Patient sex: M
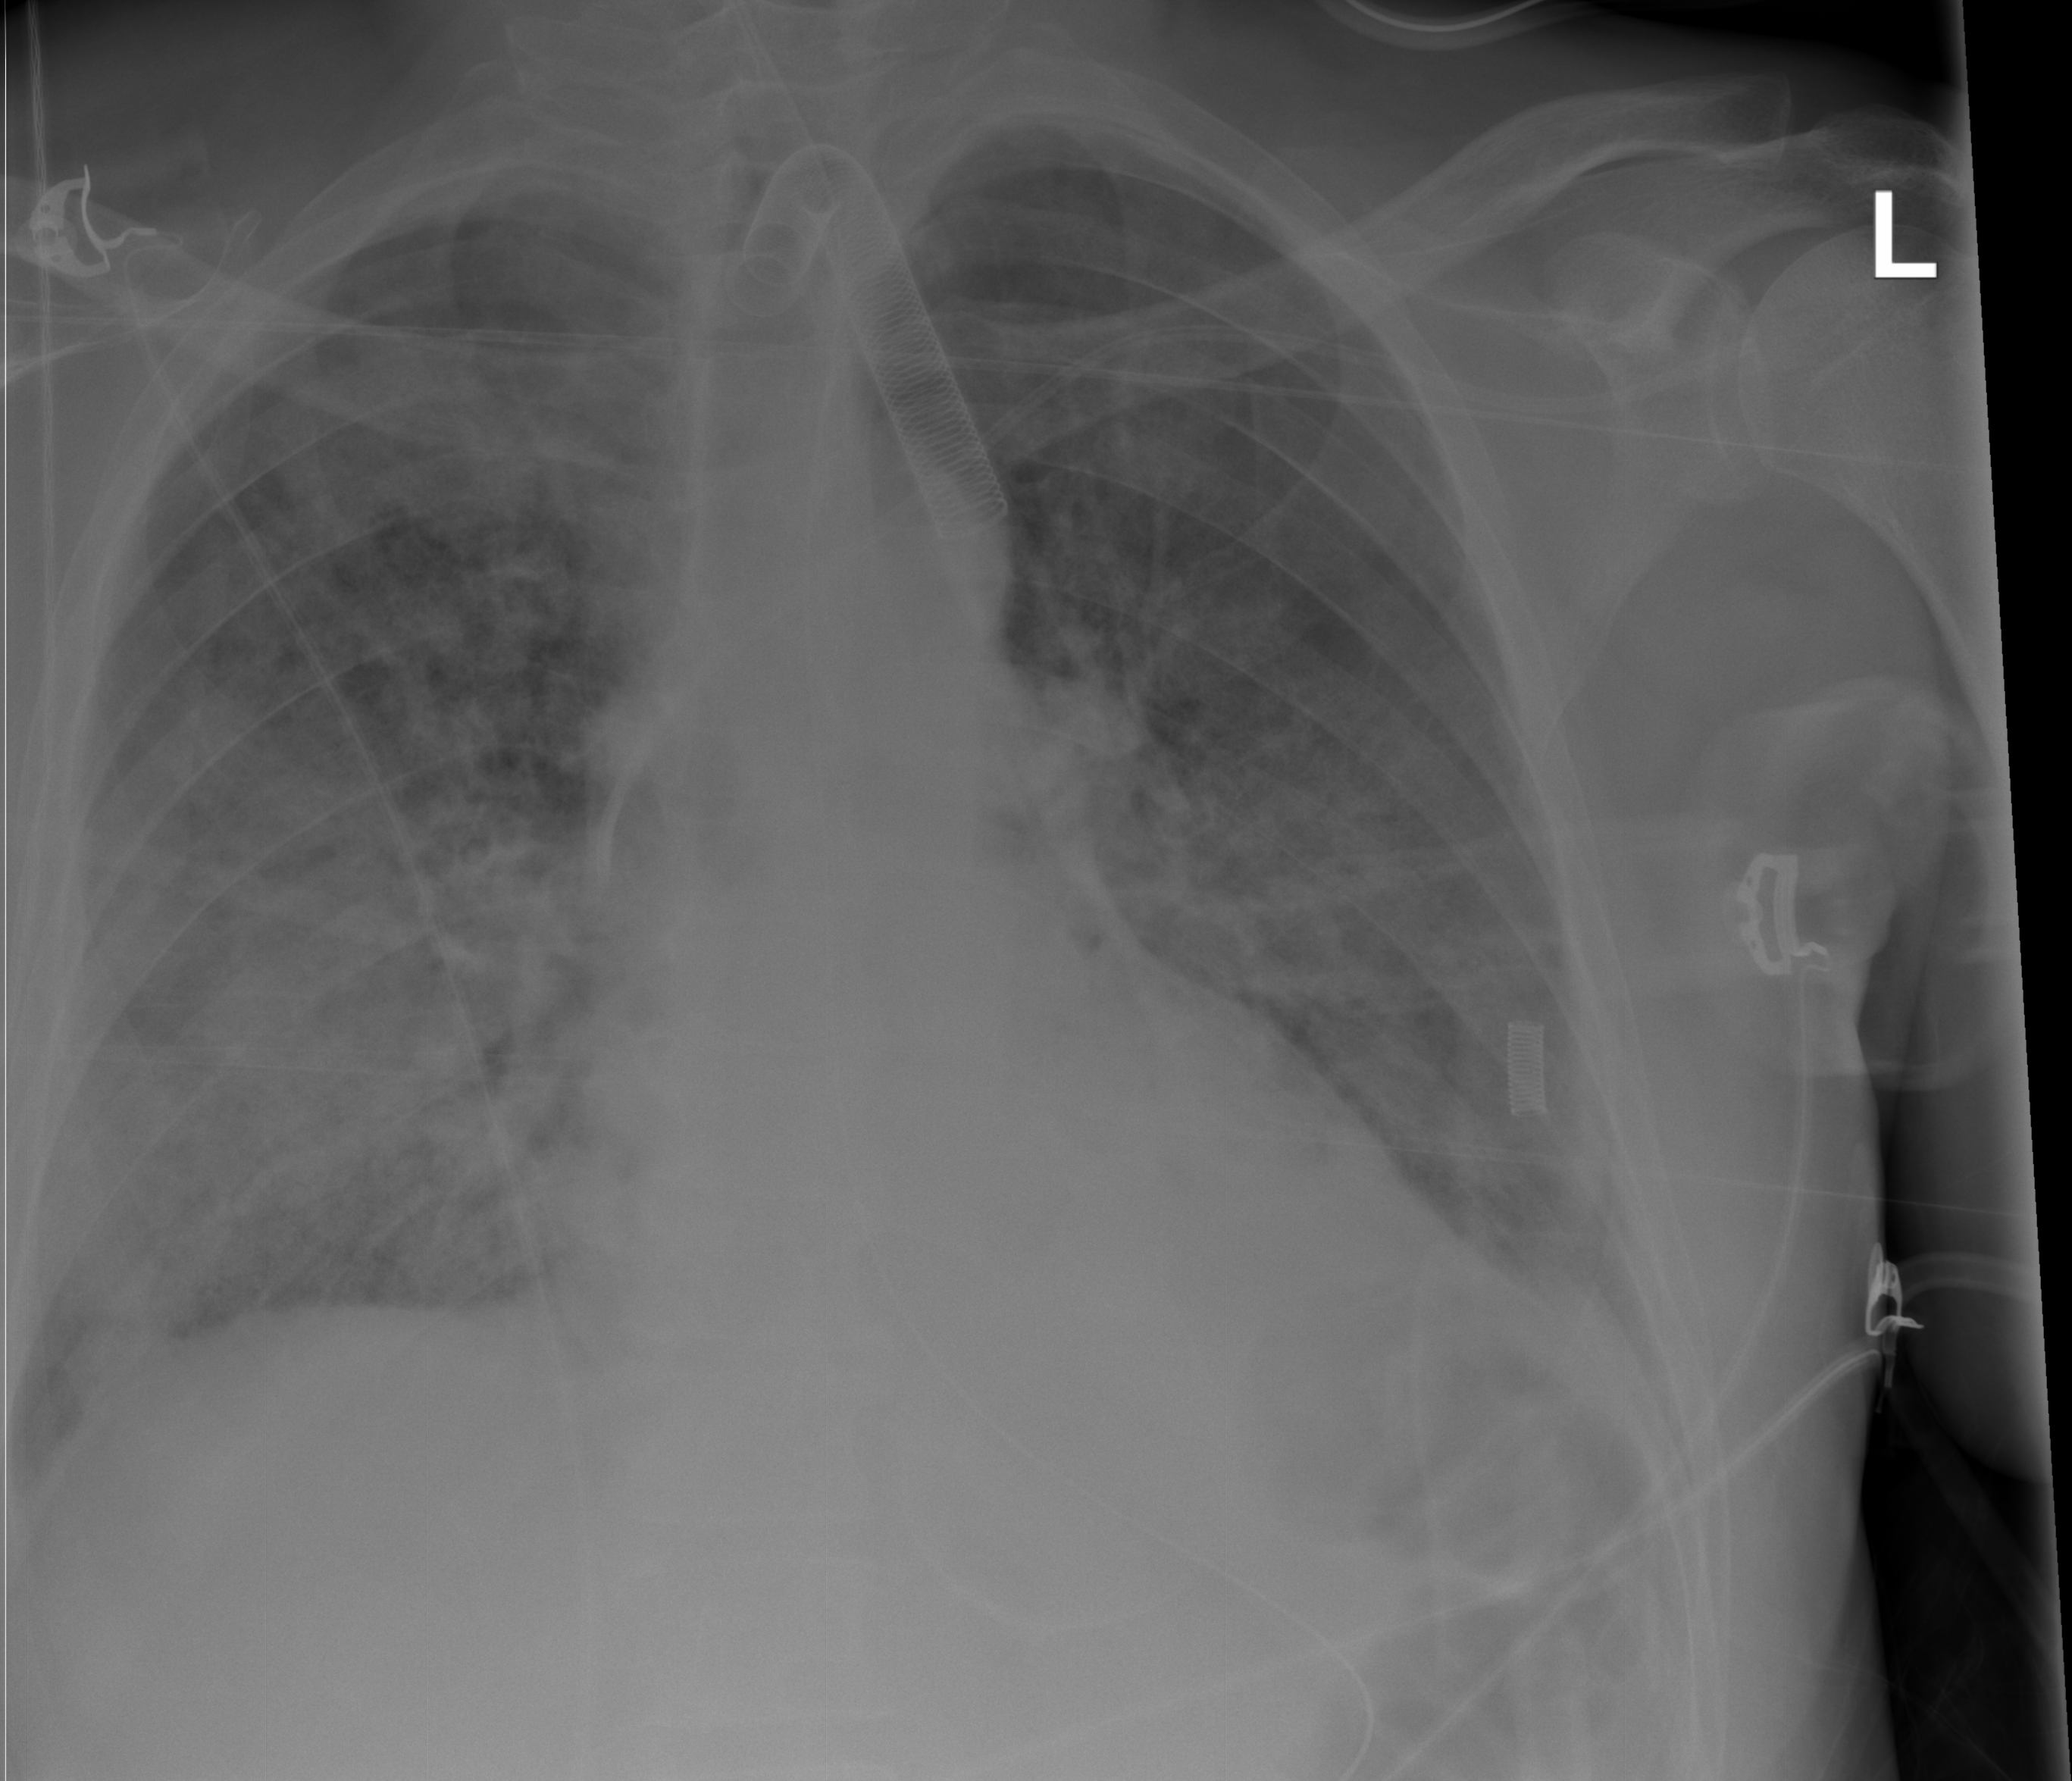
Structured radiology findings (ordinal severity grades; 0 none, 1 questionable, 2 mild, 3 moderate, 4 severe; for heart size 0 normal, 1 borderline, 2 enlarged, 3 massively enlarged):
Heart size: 1
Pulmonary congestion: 2
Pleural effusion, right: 2
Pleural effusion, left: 1
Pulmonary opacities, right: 3
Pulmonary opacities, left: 3
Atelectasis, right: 2
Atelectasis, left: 0